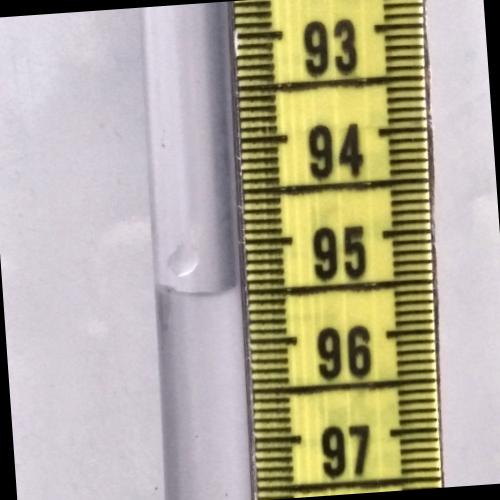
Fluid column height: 95.5 cm